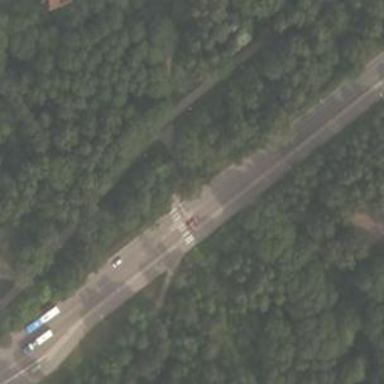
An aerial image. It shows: Asphalt cycleway.